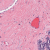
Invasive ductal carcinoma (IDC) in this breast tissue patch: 0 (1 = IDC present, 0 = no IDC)